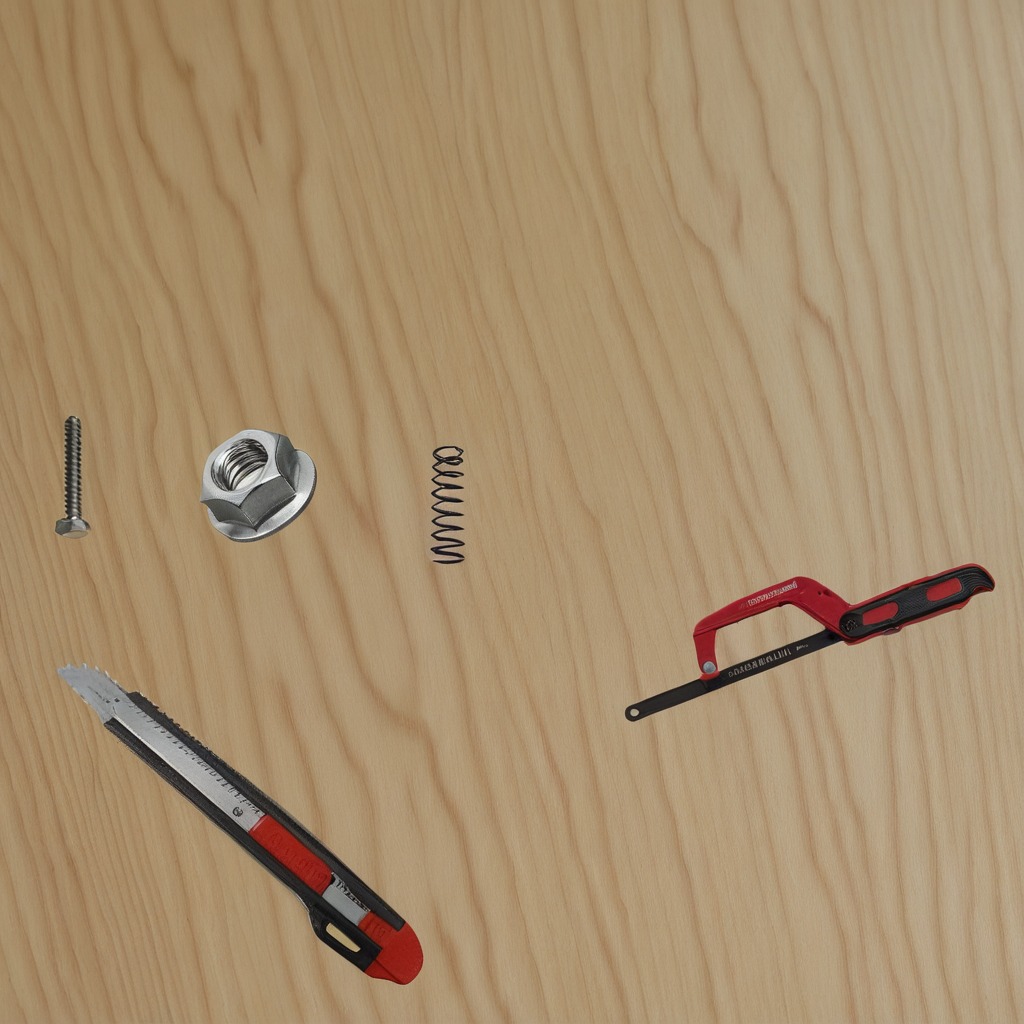
A utility knife, a metal machine screw, a coiled metal spring, a handheld metal saw, and a metal nut are lying on the plywood surface in the paint workshop.